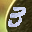
Label: 3